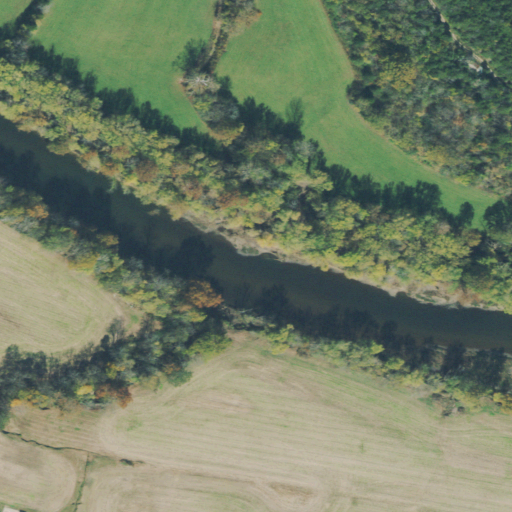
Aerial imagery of valley in Tennessee named Ballard Hollow containing pasture, deciduous forest, cultivated crops, open water, evergreen forest, woody wetlands, and herbaceous wetlands